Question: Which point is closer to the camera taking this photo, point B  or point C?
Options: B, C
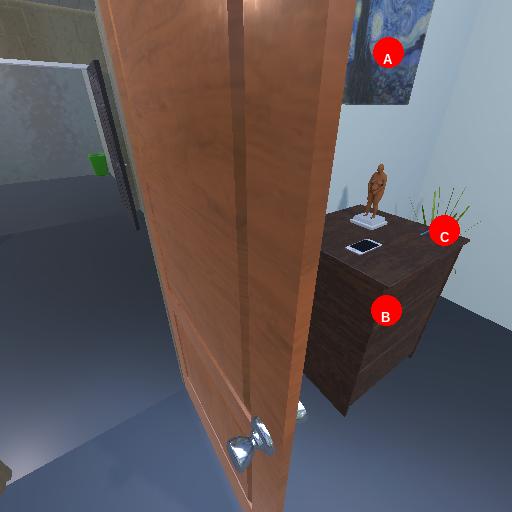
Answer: B